Brain MRI, t1w sequence, axial 2D slice.
Patient: age 35, sex F, weight 90 kg, height 1.9 m
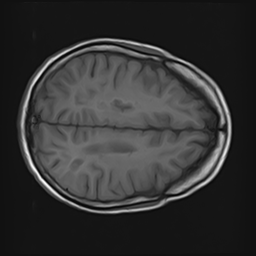